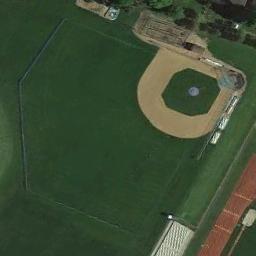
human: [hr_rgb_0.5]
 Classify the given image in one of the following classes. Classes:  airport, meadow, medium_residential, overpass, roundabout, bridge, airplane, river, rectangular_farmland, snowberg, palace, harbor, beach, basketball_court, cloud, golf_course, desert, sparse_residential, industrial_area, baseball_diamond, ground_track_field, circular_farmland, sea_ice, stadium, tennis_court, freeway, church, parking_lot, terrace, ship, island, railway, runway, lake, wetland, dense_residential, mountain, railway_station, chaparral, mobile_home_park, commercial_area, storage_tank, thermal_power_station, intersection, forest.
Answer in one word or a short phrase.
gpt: baseball_diamond